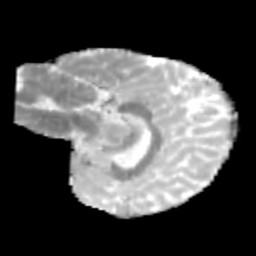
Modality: MD
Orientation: sagittal
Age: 11
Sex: male
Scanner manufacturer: siemens
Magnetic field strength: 3 T
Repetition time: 3.8 s
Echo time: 0.07 s